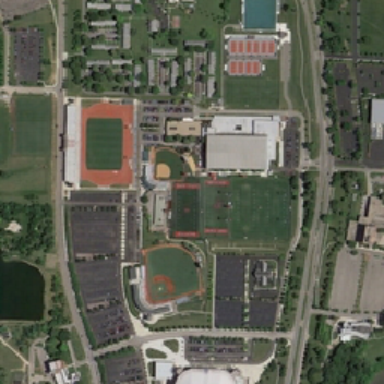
There are buildings lakes roads lawns and trees .